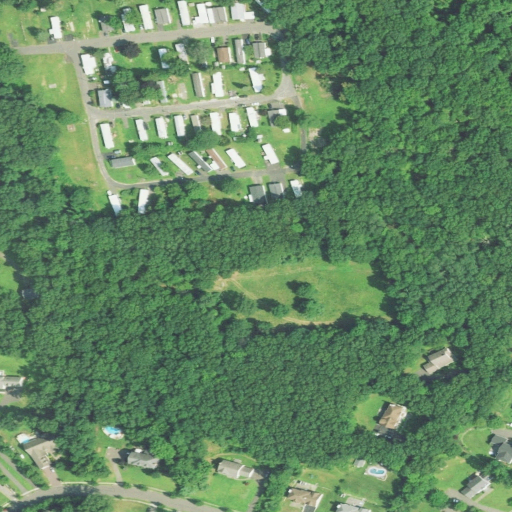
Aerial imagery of mountain in Connecticut named Lewis Hill containing deciduous forest, medium intensity development, open development, low intensity development, and high intensity development